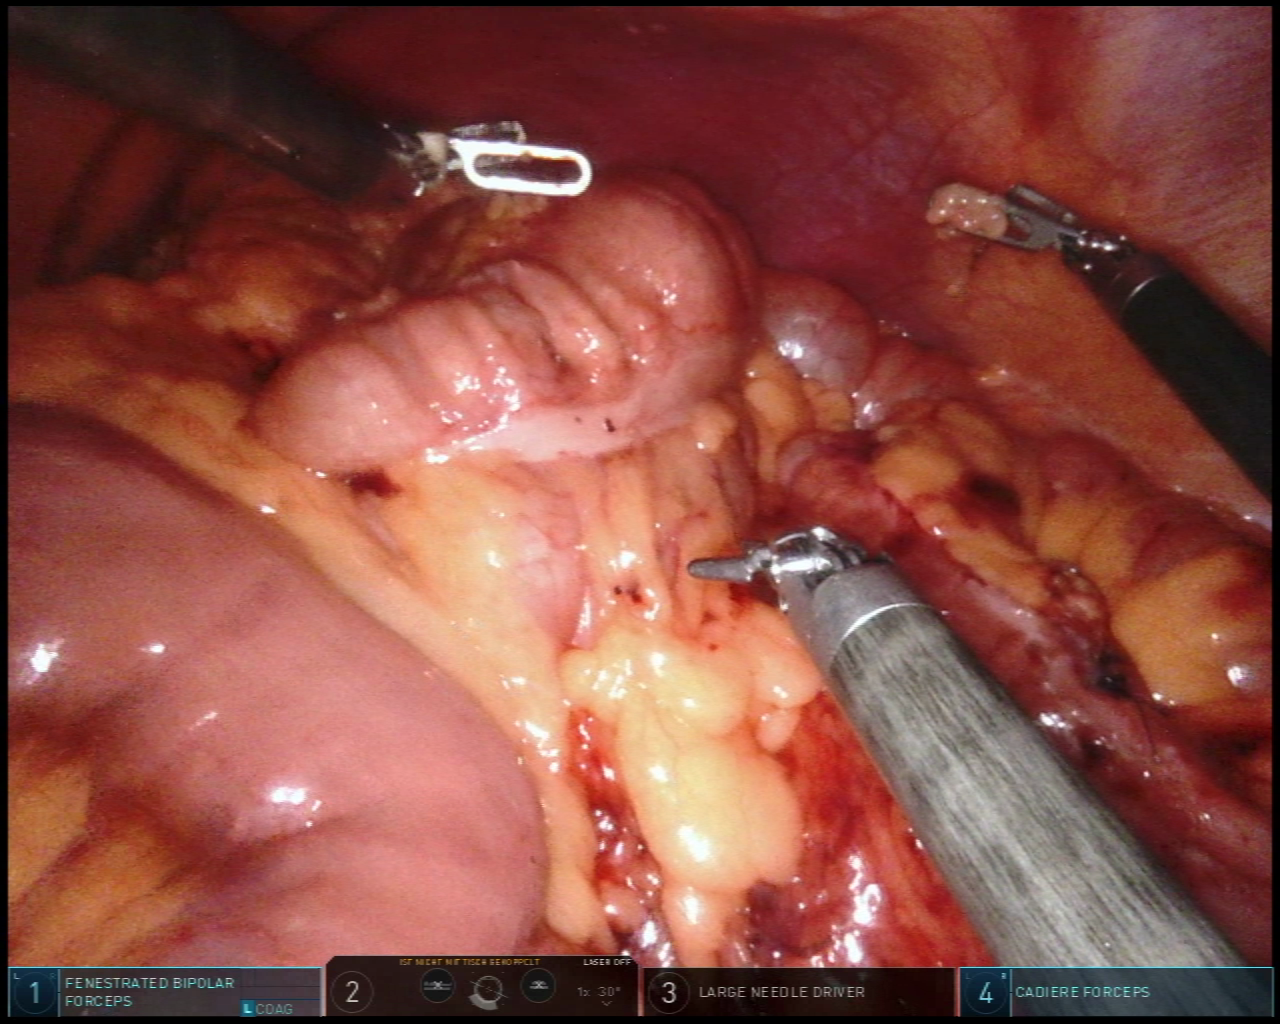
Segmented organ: colon
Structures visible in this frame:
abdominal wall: yes
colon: yes
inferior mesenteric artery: no
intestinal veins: no
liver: no
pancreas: no
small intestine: yes
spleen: no
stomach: no
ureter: no
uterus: no
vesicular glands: no